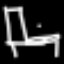
Label: chair